Question: So, I've been searching SO for hours and hours and I'm completely running into the brick wall here.
My problem's quite simply: I've got a (pretty big) project that I'd like being built with Maven (so I can automate it all a bit). Everything works fine so far except for one major problem.
I've got a dependency called "java-plugin" - I don't know exactly the origin or the author, but it was in the dependencies of a dependency of mine - I added it to our own Nexus third party repository with the name the original jar was given.
This plugin gets added from my Nexus without any problems, but it has the following structure:
'''
- netscape
-- javascript
JSException.class
JSObject.class
JSUtil.class
-- security
ForbiddenTargetException.class
ParameterizedTarget.class
Principal.class
Privilege.class
PrivilegeManager.class
PrivilegeTable.class
Target.class
UserDialogHelper.class
UserTarget.class
- sun
-- plugin
...
-- plugin2
...
- com.sun.java.browser.plugin2
...
'''
What's the problem? As long as I was working in an Eclipse based project, I placed my JDK as the "last" one on my classpath. Now it's Maven and apparently Maven places the JDK first. In my JDK I have the 'jfxrt.jar' (part of Java FX). This one contains a 'netscape.javascript.JSObject' object (and also a 'netscape.javascript.JSException' object). It doesn't contains a 'netscape.javascript.JSUtil' object on the other hand. So Maven picks up the 'JSObject' and the 'JSException' from the JDK library, and the other classes he picks up from my own java-plugin dependency.
Of course both classes are not the same. Of course now I get compilation errors as the java-plugin dependency contains a 'getWindow' method in the 'JSObject' class where the JDK library doesn't.
The ideal situation would be to exclude 'jfxrt.jar' from Maven, but I have absolutely no idea on how to do that. Any other solution would do too, as long as I could get this one to build with Maven. Note: I'd rather not want to use the "endorse" mechanism in Java if possible, as that would require uploading this library to several different servers over and over again and would cause huge delays in deployment (as we'd always have to sent the file to our support team for yet another upload).
Thanks!
---
So, my plugin dependency is something which is also in the JDK - even better! I don't need my java-plugin, I've got enough with my JDK which includes plugin.jar automatically (it's in my '${java.home}/lib/plugin.jar').
Now I have this situation:

As you can see, the jfxrt.jar comes first, before the plugin.jar. I can see why Maven, or Java more generally, stops looking as soon as it finds the first 'netscape.javascript.JSObject' (which is in jfxrt.jar). But I really need it to load the second JSObject class (which unfortunately happens to be in the same package and with the same name). How the hell am I supposed to do this? And why did this work without a charm in Eclipse, when I wasn't using Maven, and why doesn't it work in IntelliJ, together with Maven?
Thanks in advance!
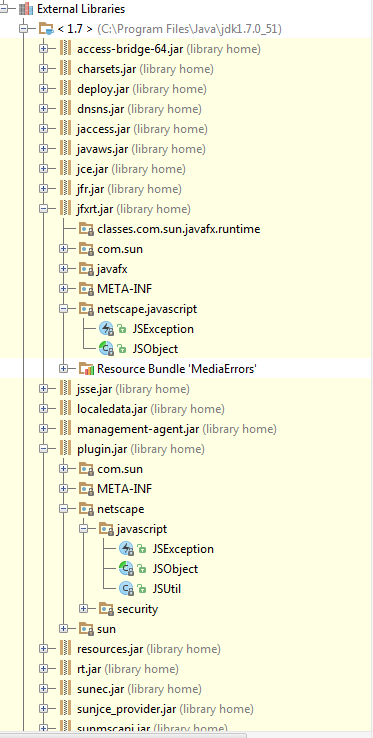
Answer: Ok, so I figured it out. Apparently this was much more of an IntelliJ issue than it was of a classpath issue.
So IntelliJ automatically adds the full JDK (including all jars in /jre/lib) to the classpath - first, before all the Maven dependencies. So that caused my project to be going weird: I had a 'netscape.javascript.JSObject' in 'jfxrt.jar', in 'plugin.jar' and in my Maven plugin (these jars were added in this order). The first JSObject that was found was the one in 'jfxrt.jar', which caused the problem.
It worked in Eclipse as there, I could alter the classpath order and had added my Maven plugin BEFORE the JDK - so the order became 'java-plugin.jar' (first one, correct JSObject class), 'jfxrt.jar', 'plugin.jar'.
It would have worked when I'd use an older JDK - this 'jfxrt.jar' was only added in JDK7.
It works on Jenkins, if I still have my 'java-plugin.jar' from Maven, because Jenkins does not automatically add the JDK libraries (only the core). That was how I cleared it out:
- I removed my own 'java.plugin.jar' and replaced it by a dependency on 'plugin.jar'.'''
<dependency>
<groupId>com.sun.jdk</groupId>
<artifactId>plugin</artifactId>
<version>${version.java-plugin}</version>
<type>jar</type>
<scope>system</scope>
<systemPath>${java.home}/lib/plugin.jar</systemPath>
</dependency>
'''
- I still had the problem in IntelliJ, but arrived to remove the 'jfxrt.jar' from the imported JDK libraries in IntelliJ itself - which does change the '.iml' file but of course not anything that would be of use for Jenkins. (You can edit these settings by right clicking on the External Libraries > < 1.7> folder in the Project Browser, and then clicking 'Open Library Settings'). - 'jfxrt.jar'
Magically, it works now on Jenkins too. I tried and removed my dependency on 'plugin.jar', then I get the classical "could not find symbol" compilation error on Jenkins - while I don't get that error in IntelliJ, due to the automatically importing of the JDK on the classpath.
Long story short: By editing my project settings in IntelliJ I got it working locally, by simply trusting Maven I got it working on Jenkins, the way it should.